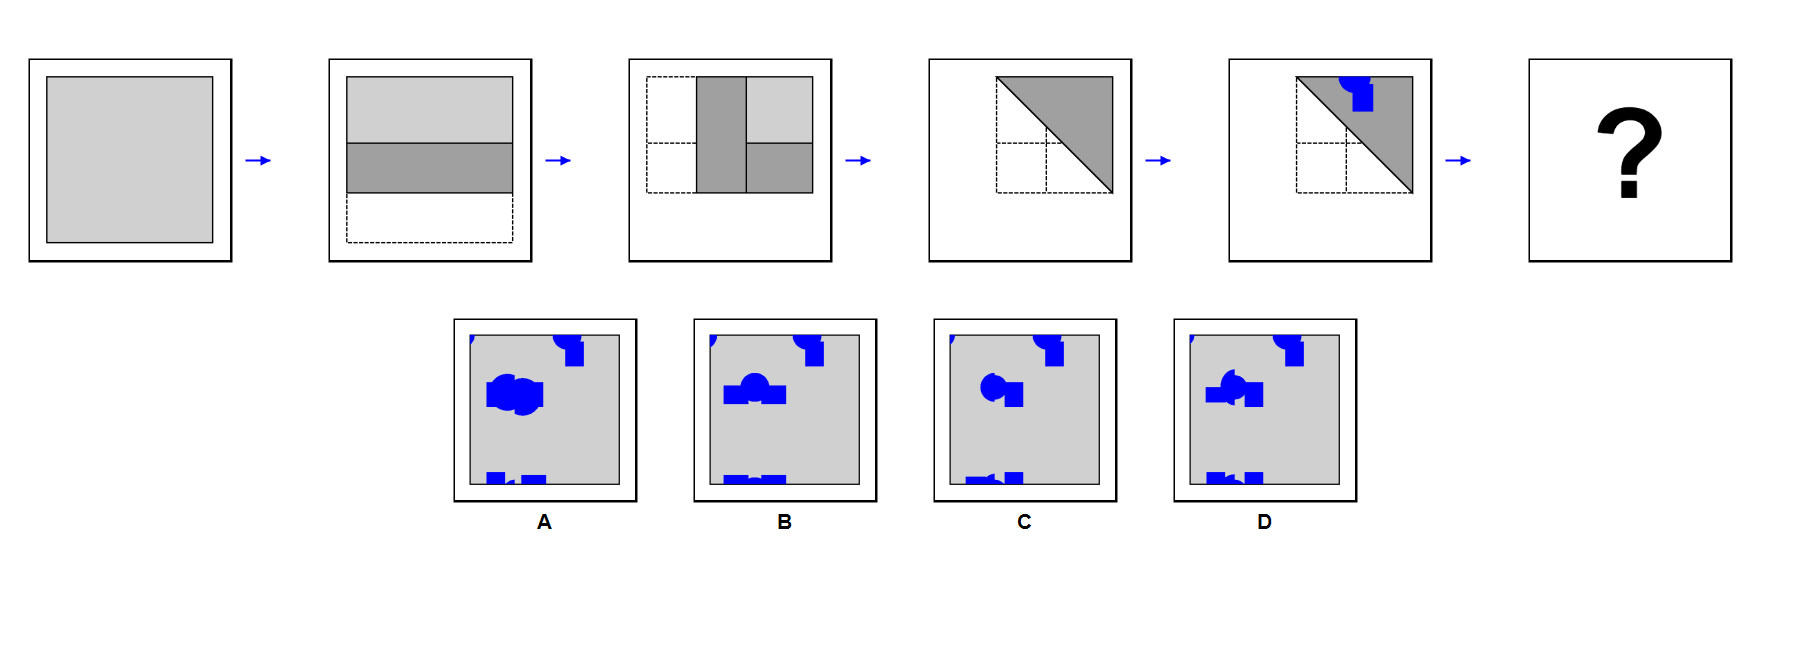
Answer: B